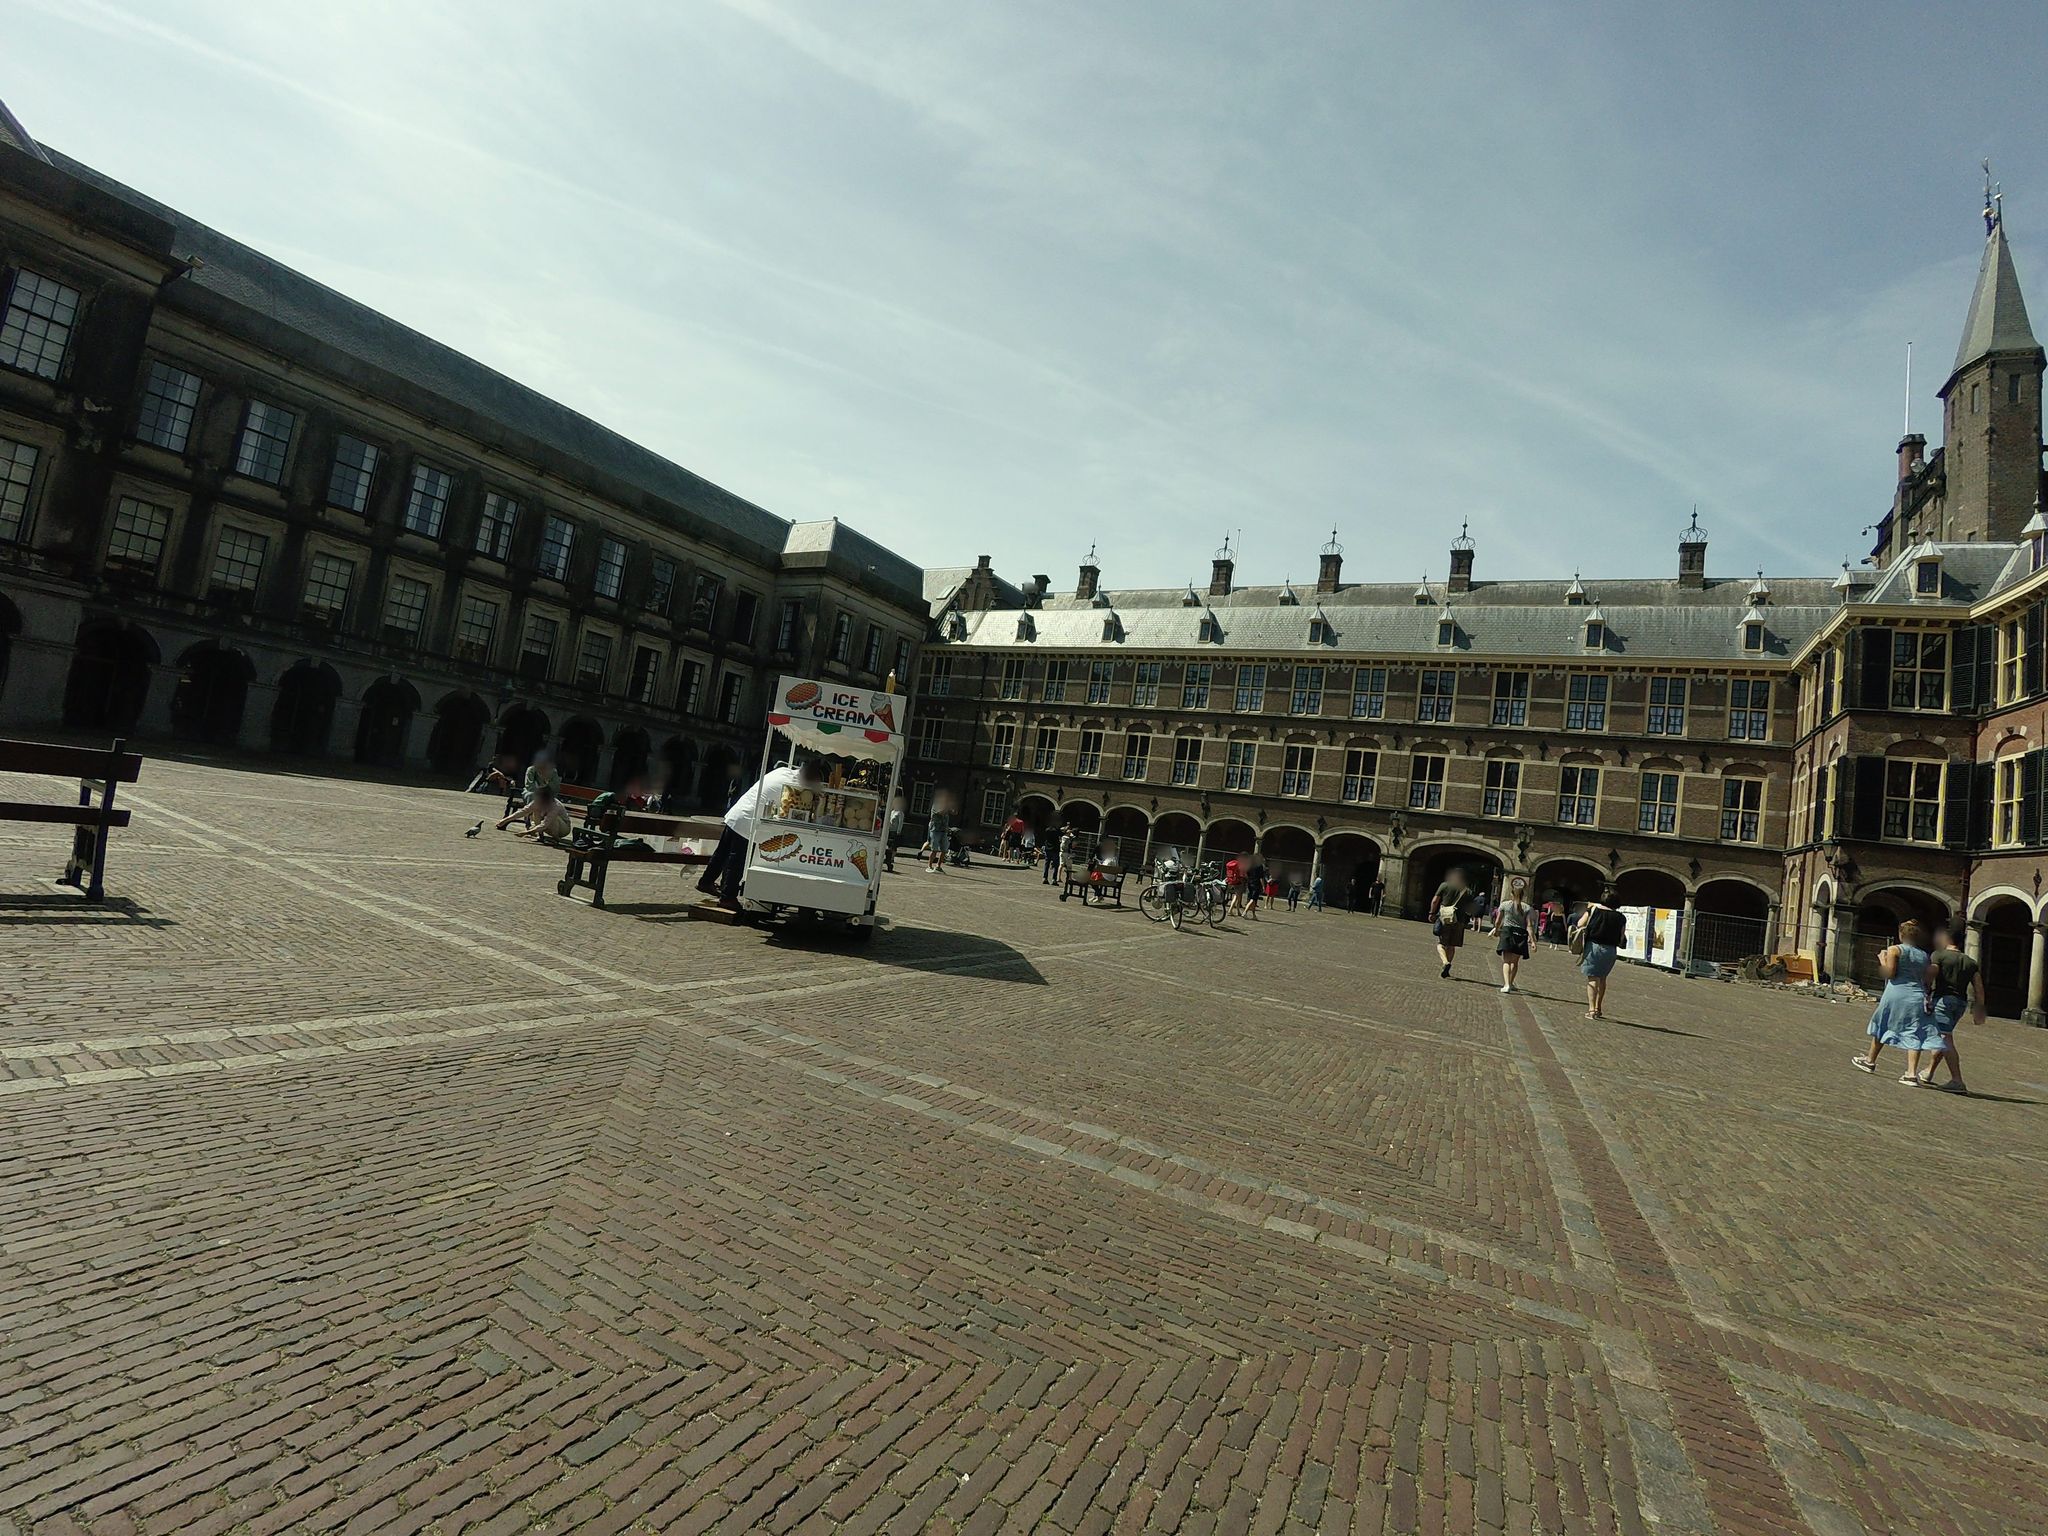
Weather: clear
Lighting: day
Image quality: good
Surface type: walking surface
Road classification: footway
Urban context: urban centre
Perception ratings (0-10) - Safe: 6.39, Lively: 6.69, Beautiful: 6.91, Boring: 5.26, Depressing: 4.93, Wealthy: 8.68